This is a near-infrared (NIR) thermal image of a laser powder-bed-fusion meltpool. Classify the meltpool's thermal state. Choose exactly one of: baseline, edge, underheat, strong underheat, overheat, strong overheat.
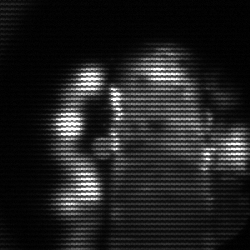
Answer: strong underheat